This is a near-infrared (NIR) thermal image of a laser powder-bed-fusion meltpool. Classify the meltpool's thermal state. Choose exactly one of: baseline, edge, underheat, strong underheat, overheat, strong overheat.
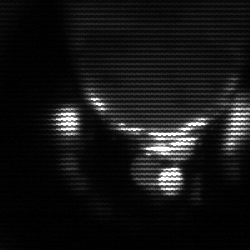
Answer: baseline